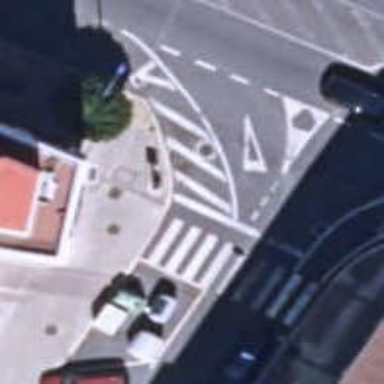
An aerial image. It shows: Road with "give way" sign.